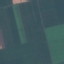
Land use / land cover: AnnualCrop